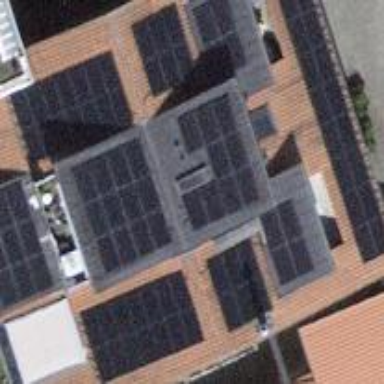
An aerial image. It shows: Solar power generator utilizing photovoltaic technology with solar photovoltaic panels.